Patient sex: M
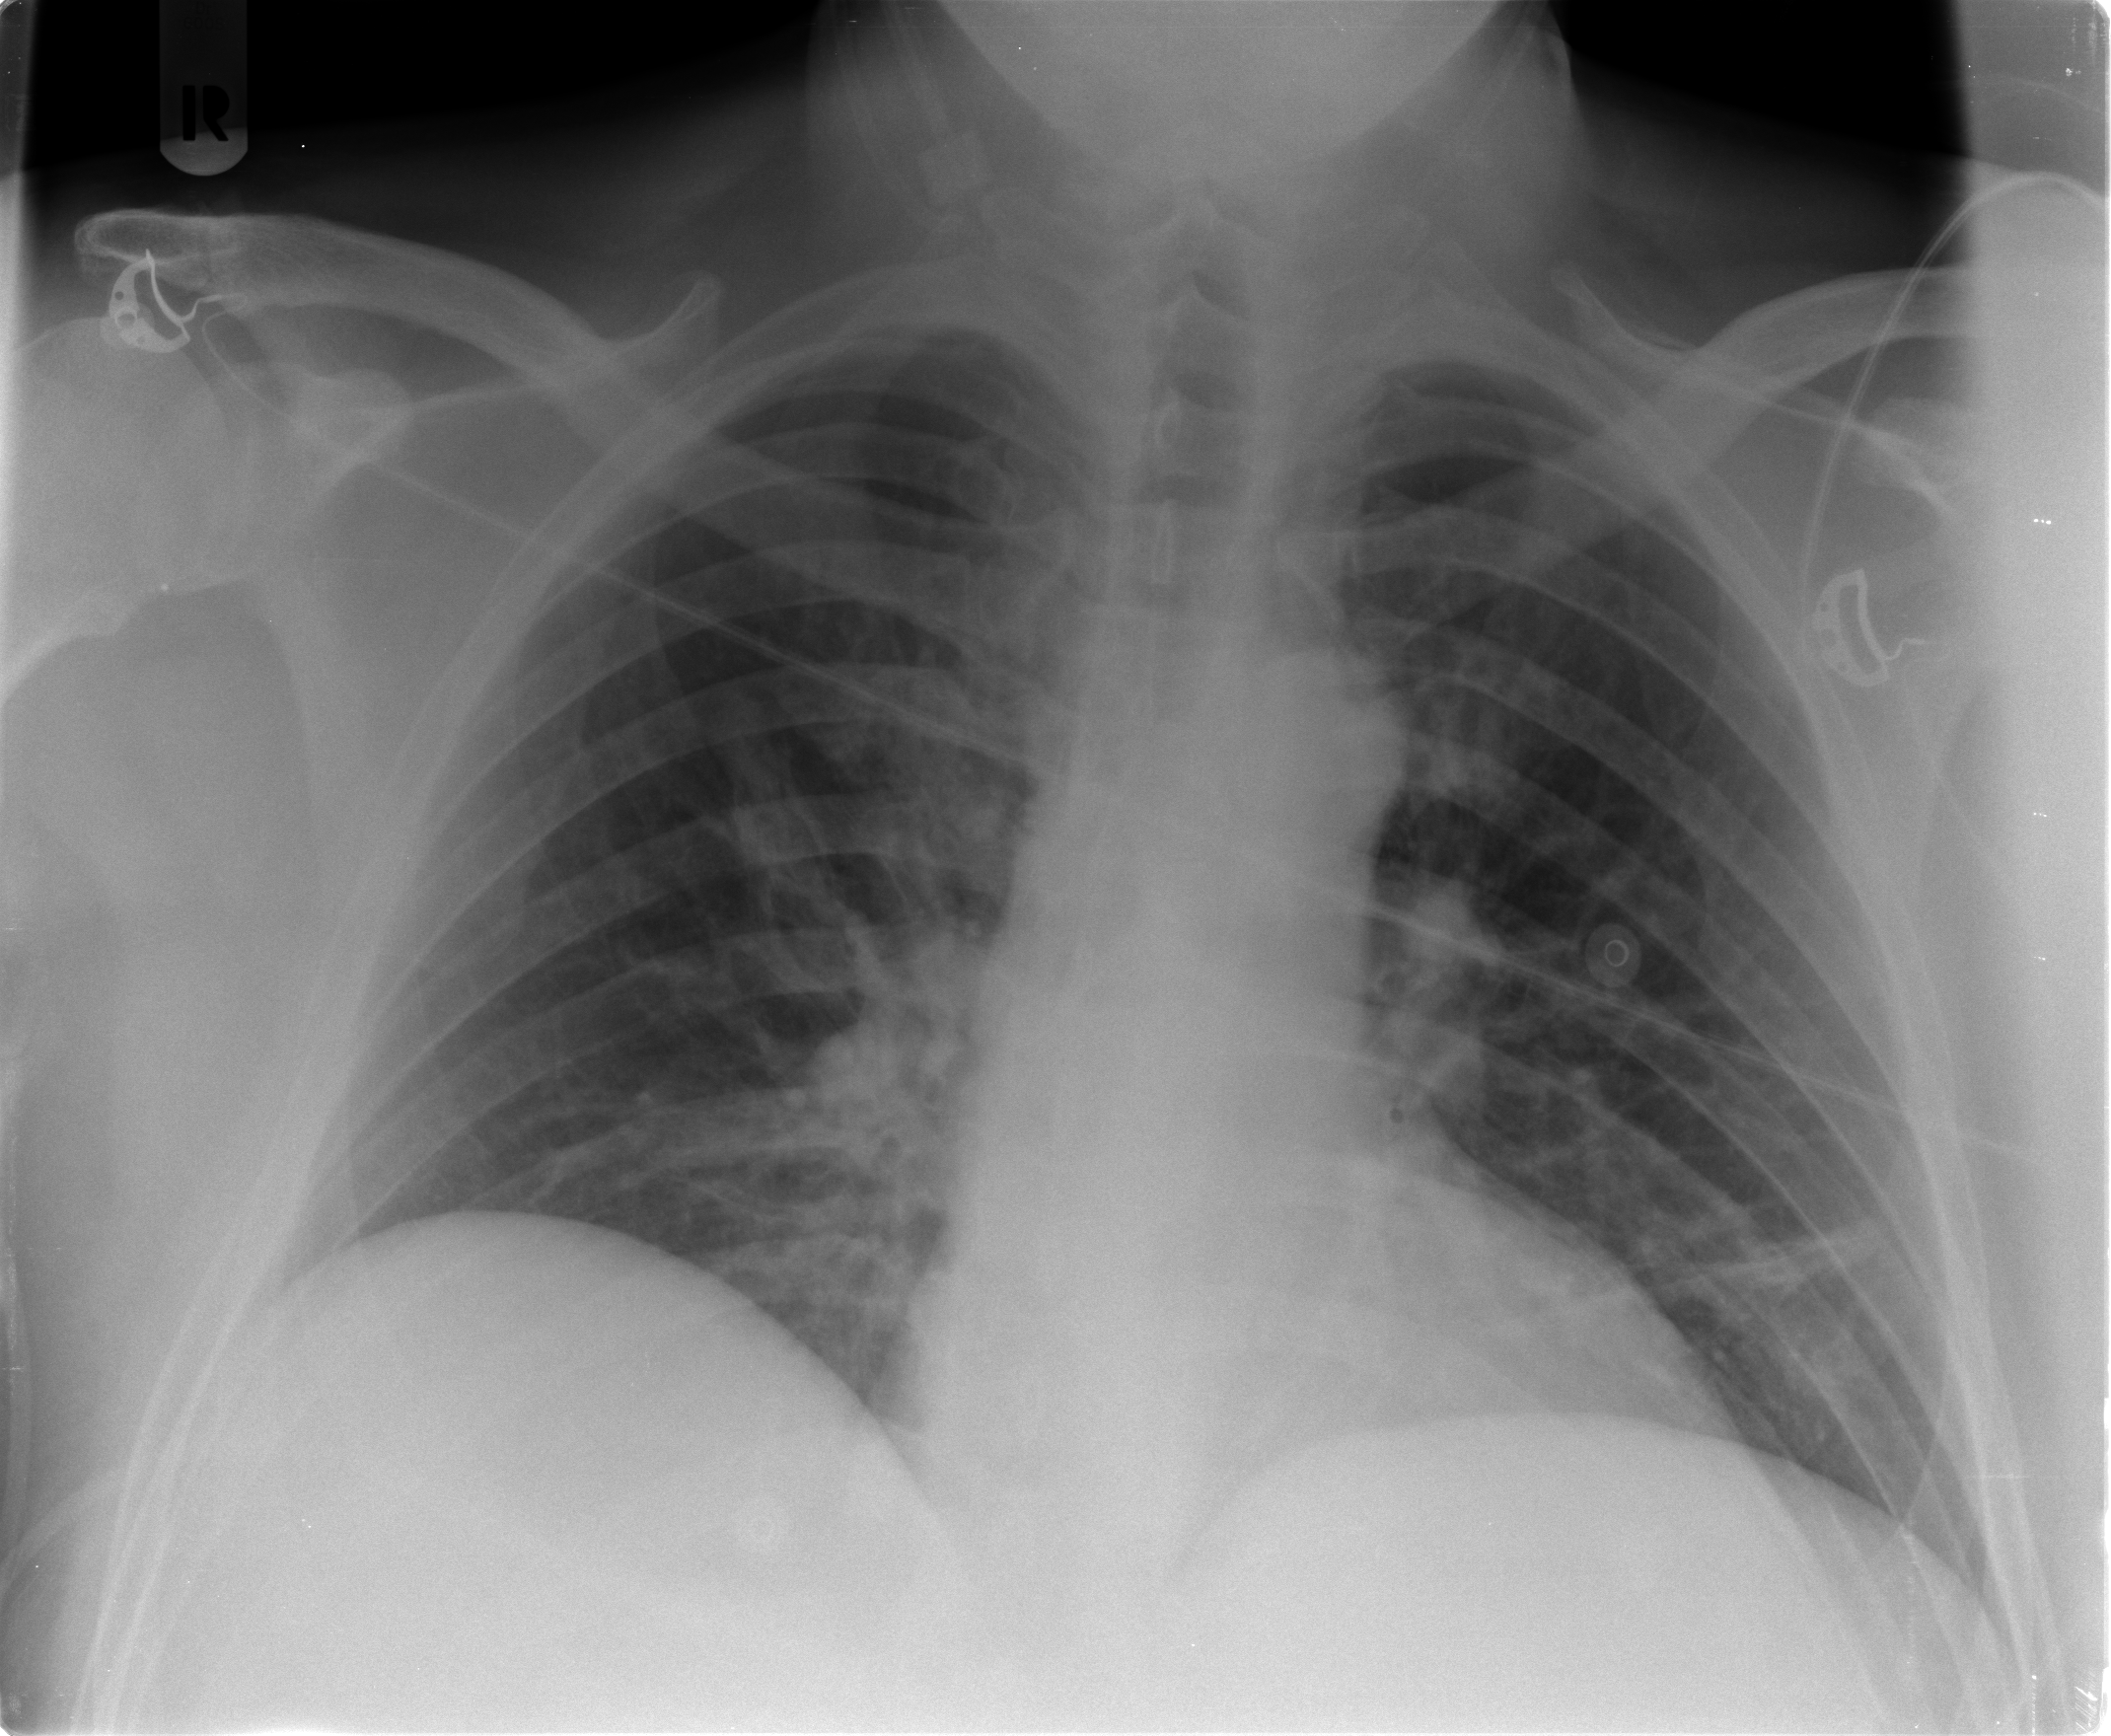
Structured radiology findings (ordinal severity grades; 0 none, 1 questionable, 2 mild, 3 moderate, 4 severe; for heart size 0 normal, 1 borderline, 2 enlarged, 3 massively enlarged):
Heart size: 1
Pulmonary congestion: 2
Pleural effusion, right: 0
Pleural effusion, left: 0
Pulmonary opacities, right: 0
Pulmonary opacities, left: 0
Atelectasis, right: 0
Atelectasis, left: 2